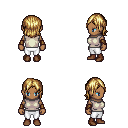
a pixel art fantasy rpg character, female body template, human, dark skin, white sleeveless shirt, white pants, blonde long bangs hairstyle, cloth bracers, brown shoes, four views (front, back, left, right), 2x2 character sprite sheet, small pixel art, hard edges, no anti-aliasing